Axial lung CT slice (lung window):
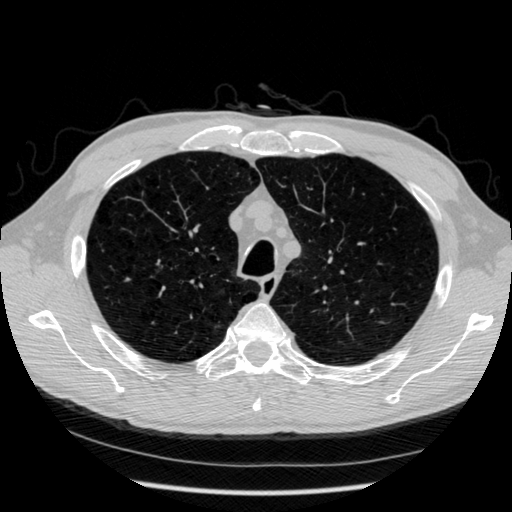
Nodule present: no